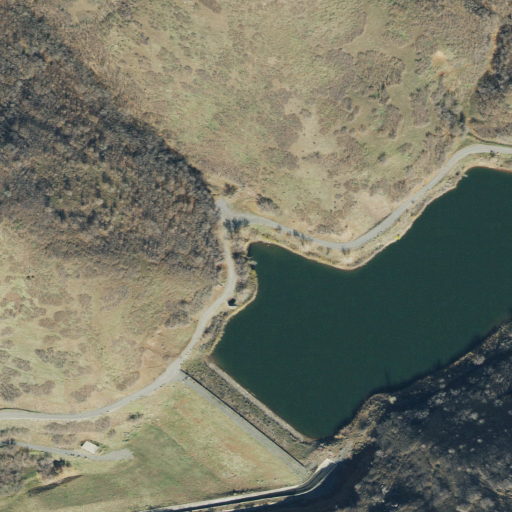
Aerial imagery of valley in Utah named Rattlesnake Gulch containing shrub, deciduous forest, open water, open development, low intensity development, woody wetlands, evergreen forest, and herbaceous wetlands